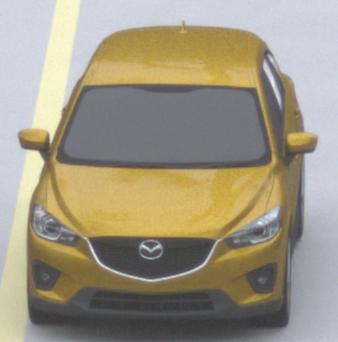
Make: Mazda
Model: CX-5 2.0 SKYACTIV-G 160
Detailed model: CX-5 (GH)
Model produced from: 2012/04
Model produced until: 2015/02
Doors: 5
Color: yellow
Road condition: dry road
Daytime: midday
Contrast: low contrast